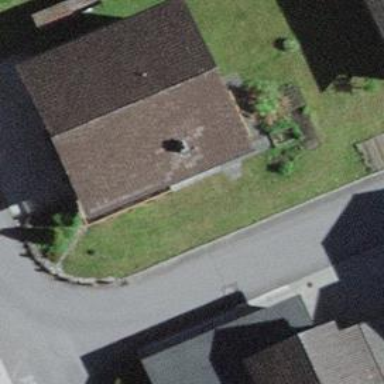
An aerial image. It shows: Simple house.